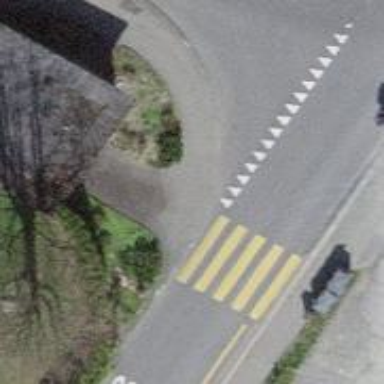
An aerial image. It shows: Kerb serving as barrier.